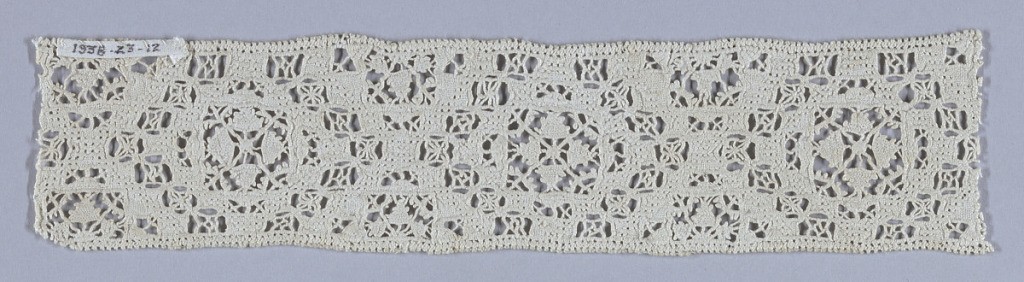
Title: Band
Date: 16th century
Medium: linen Technique: grid of withdrawn element work with needle lace, reticella style
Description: Linen band ornamented with reticella in a geometric design.